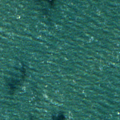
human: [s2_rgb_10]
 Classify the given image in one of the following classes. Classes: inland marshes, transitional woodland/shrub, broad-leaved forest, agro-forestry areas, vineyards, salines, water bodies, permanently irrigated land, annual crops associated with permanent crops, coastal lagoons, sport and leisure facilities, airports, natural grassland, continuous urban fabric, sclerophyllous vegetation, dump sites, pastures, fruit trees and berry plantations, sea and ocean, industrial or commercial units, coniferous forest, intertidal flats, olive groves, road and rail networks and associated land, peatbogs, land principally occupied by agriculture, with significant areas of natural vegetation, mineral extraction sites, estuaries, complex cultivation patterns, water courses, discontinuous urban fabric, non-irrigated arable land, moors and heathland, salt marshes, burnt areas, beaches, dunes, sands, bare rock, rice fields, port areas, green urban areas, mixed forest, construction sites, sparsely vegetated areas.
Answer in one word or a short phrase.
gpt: sea and ocean